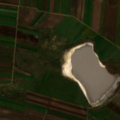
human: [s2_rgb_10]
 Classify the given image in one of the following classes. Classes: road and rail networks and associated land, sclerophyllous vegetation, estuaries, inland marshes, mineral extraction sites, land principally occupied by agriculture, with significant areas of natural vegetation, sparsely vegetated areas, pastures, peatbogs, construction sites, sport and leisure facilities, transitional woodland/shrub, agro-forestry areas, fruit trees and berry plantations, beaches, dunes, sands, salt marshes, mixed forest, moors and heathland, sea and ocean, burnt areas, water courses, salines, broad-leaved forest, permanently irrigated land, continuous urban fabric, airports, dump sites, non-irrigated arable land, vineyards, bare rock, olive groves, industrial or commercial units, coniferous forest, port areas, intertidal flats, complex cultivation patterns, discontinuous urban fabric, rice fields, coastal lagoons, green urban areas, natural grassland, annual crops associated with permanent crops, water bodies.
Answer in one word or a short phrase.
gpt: non-irrigated arable land, vineyards, inland marshes